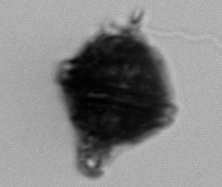
Label: Gonyaulax